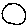
Label: circle